Aerial crown-view tile of a tropical tree (Barro Colorado Island, Panama), acquired 20250414:
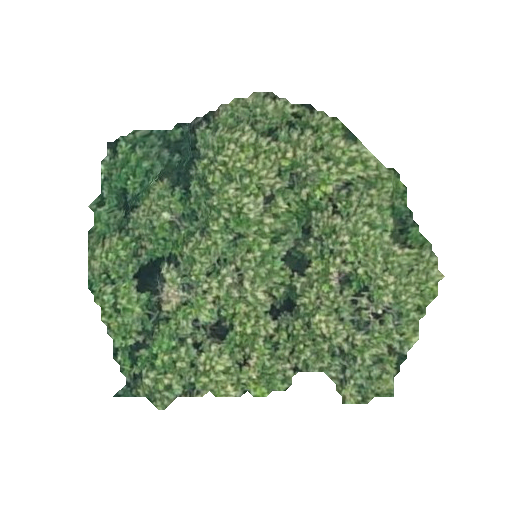
Species: Anacardium excelsum
GBIF accepted scientific name: Anacardium excelsum
Crown area: 124.305 m²